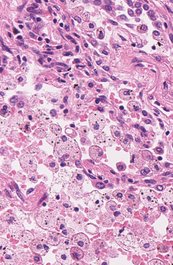
Tumor epithelial tissue: yes
Tumor-associated stroma tissue: yes
Normal tissue: no